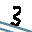
Label: 3